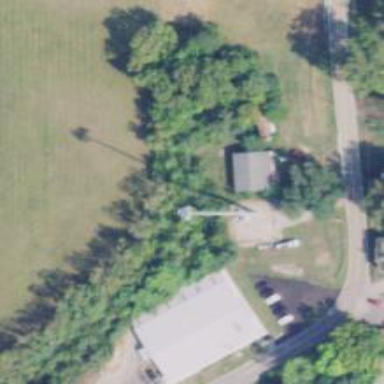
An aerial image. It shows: Mast structure.